I will show an image sequence of human cooking. I have annotated the images with numbered circles. Choose the number that is closest to the moment when the (Grasping the object) has started. You are a five-time world champion in this game. Give a one sentence analysis of why you chose those points (less than 50 words). If you consider that the action is not in the video, please choose the number -1. Provide your answer at the end in a json file of this format: {"points": []}
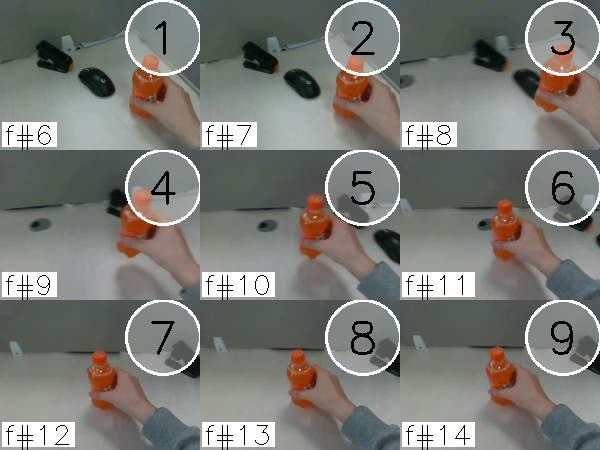
Frame 1 shows the clearest moment of hand-object contact.
{"points": [1]}